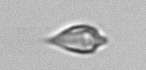
Label: Oxytoxum